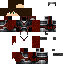
A male human skin with dark skin, wearing brown long hair dressed in a red armor chest and red pants, featuring a closed mouth.